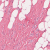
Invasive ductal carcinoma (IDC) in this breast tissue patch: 1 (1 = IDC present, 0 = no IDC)